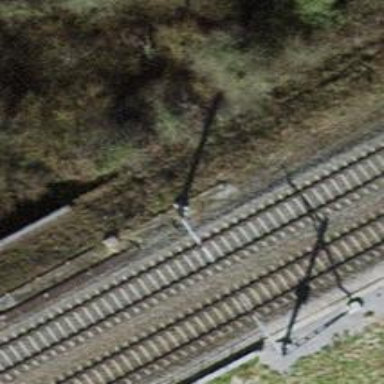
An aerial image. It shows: Single railway track with electrified contact line.